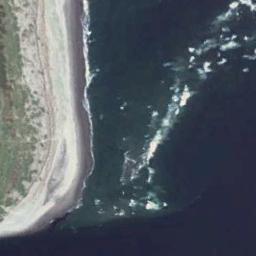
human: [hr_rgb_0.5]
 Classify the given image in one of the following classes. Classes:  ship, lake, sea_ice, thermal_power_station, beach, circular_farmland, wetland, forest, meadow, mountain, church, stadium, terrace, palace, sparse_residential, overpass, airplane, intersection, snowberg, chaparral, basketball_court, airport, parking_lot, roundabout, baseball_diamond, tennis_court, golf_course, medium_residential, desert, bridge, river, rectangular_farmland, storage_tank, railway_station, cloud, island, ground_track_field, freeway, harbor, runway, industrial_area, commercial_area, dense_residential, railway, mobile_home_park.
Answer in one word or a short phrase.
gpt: beach